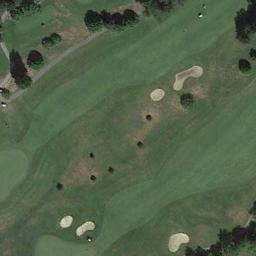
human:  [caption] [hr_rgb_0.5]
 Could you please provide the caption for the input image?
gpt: The golf course has some fairways, Barrier trees and sandpits .

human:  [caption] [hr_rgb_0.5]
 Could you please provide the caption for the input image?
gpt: There are more than a dozen bunkers and winding paths in this area .

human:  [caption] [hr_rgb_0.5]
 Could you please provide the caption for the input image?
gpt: There are many trees near the golf course .

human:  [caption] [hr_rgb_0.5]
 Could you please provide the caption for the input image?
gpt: There are a few bunkers and a few paths on the large green lawn on the golf course and many trees .

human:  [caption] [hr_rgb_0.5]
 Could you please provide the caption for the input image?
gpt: There are five bunkers on the golf course .